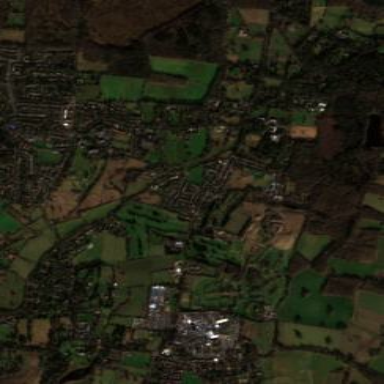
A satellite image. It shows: Golf course surrounded by greenery.